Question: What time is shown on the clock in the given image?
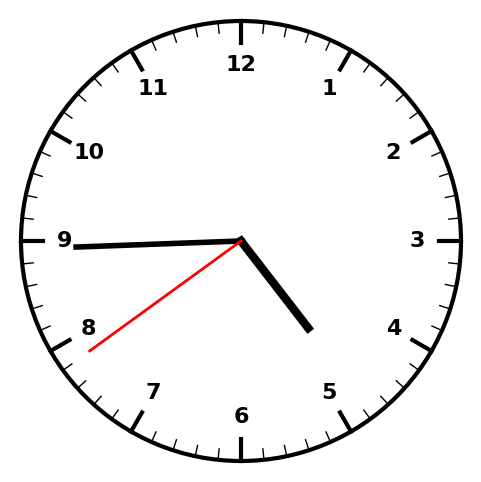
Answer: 04:44:39